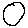
Label: circle